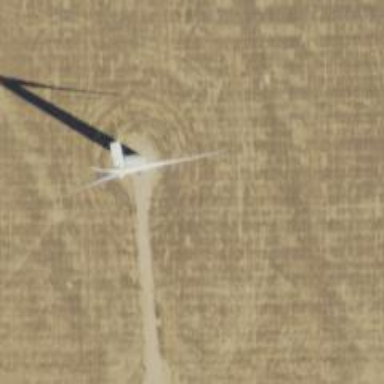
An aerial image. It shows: Wind generator using wind turbines of horizontal axis.